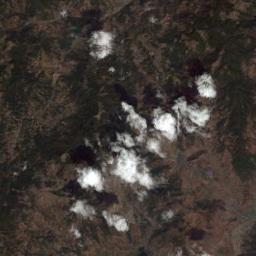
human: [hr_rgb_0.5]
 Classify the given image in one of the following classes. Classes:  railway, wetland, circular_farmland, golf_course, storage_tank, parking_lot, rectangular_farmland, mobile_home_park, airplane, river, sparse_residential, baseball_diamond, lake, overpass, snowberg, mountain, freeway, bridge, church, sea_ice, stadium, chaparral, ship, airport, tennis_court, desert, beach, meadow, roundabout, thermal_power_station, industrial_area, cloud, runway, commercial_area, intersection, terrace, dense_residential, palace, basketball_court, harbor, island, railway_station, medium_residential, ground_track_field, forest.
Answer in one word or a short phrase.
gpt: cloud